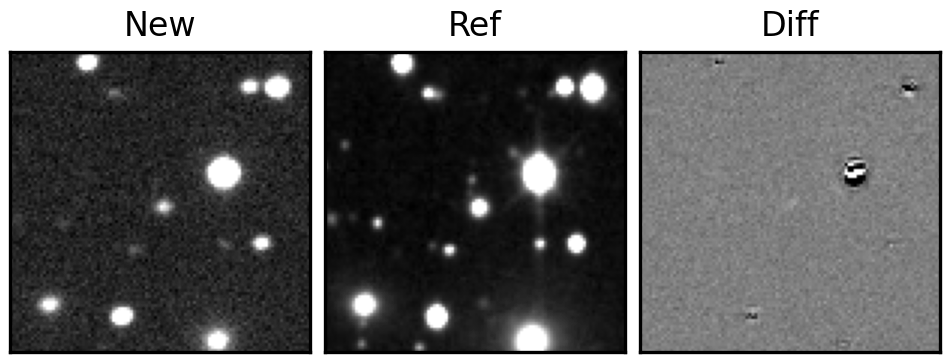
Label: real